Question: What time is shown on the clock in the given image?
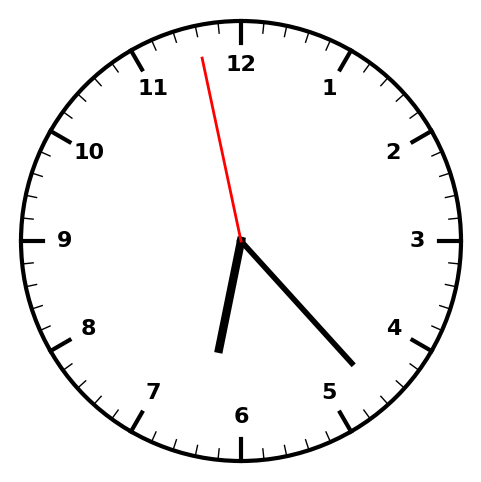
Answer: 06:22:58